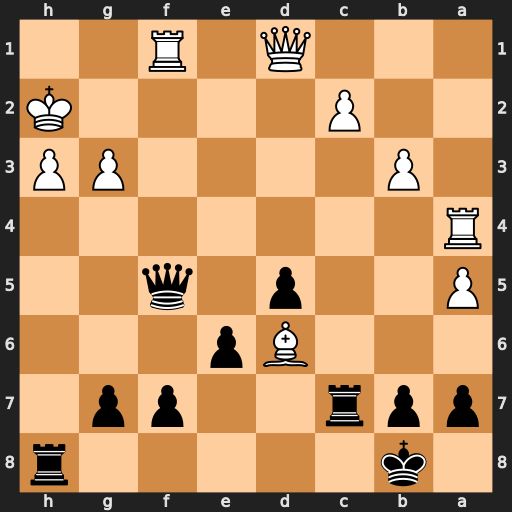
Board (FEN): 1k5r/ppr2pp1/3Bp3/P2p1q2/R7/1P4PP/2P4K/3Q1R2
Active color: b
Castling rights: -
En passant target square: -
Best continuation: Qxh3+ Kg1 Qh2#